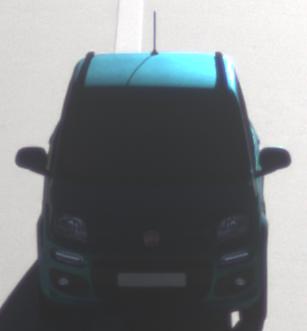
Make: Fiat
Model: Panda 1.2 8V
Detailed model: Panda (312)
Model produced from: 2013/02
Model produced until: 2013/12
Doors: 5
Color: blue
Road condition: dry road
Daytime: sunrise or sunset
Contrast: high contrast